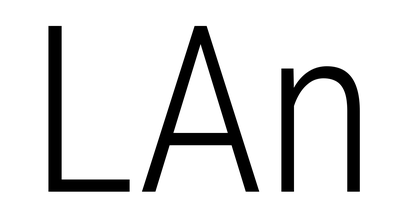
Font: Roboto_Condensed_Light